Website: walmart
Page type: cross-sells
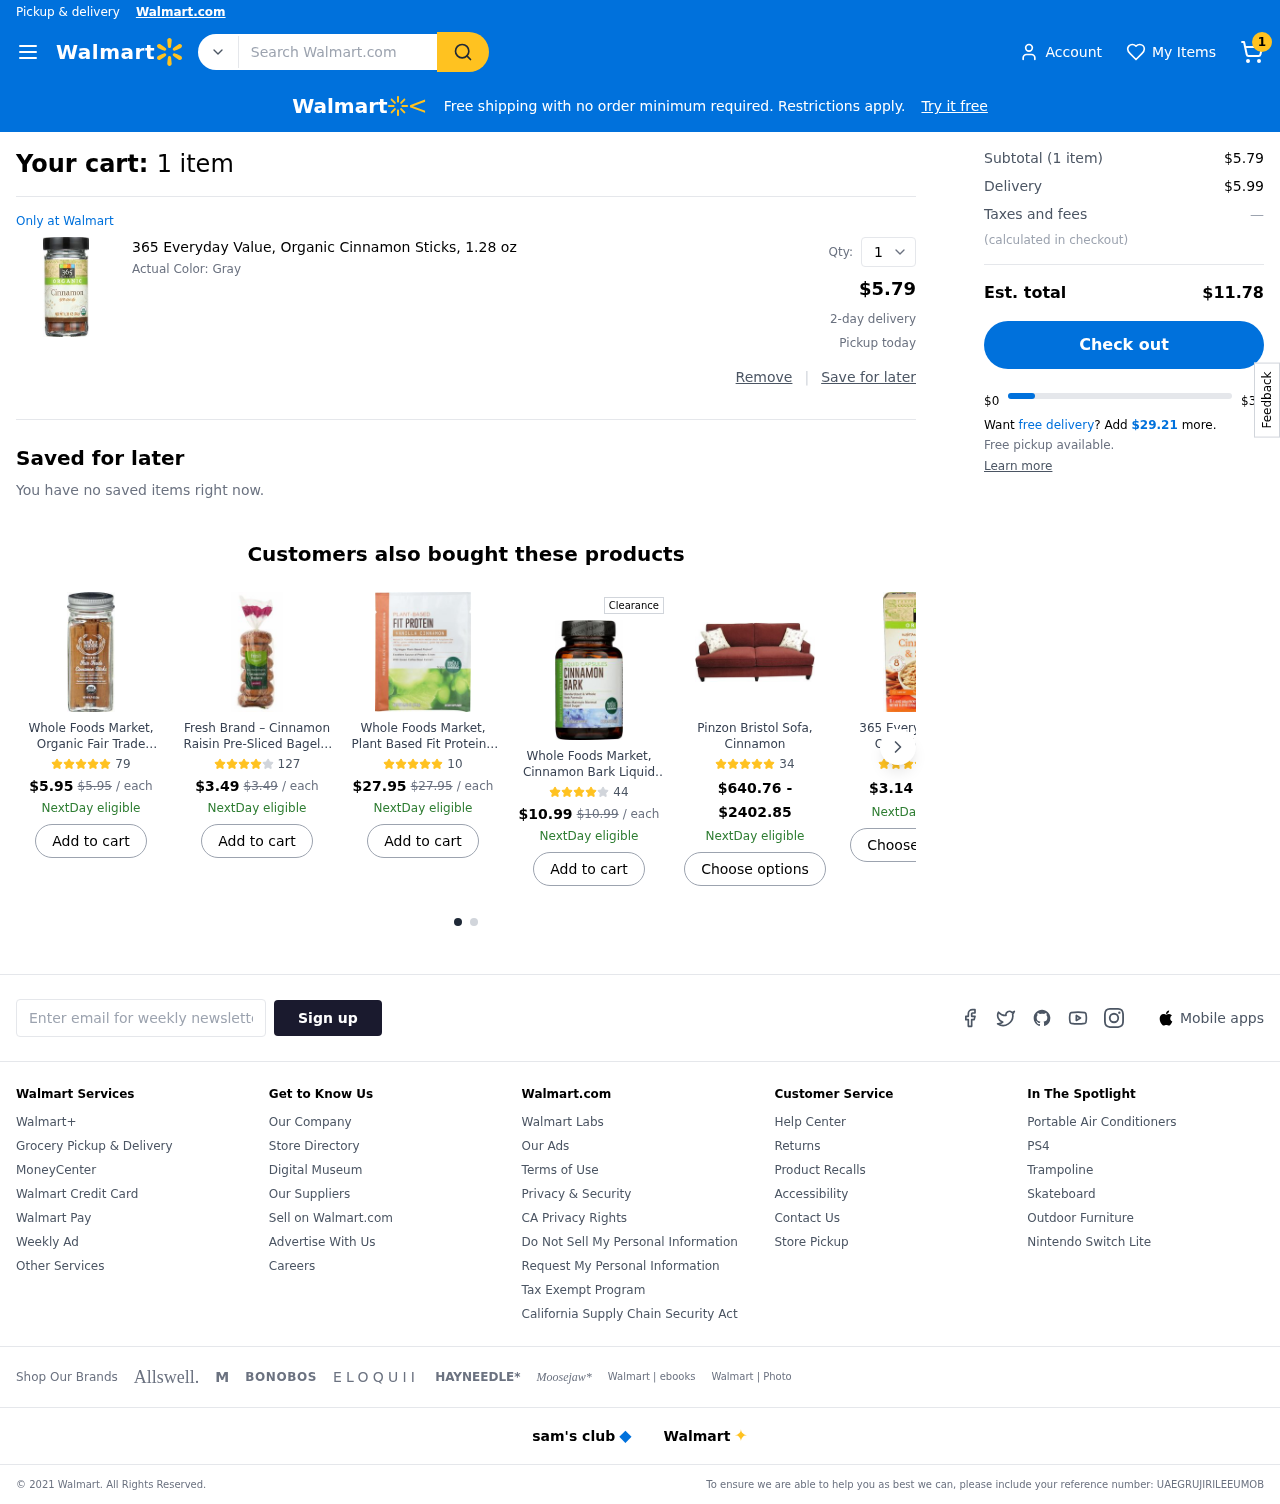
Product elements: key: PRODUCT1_NAME
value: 365 Everyday Value, Organic Cinnamon Sticks, 1.28 oz
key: PRODUCT1_PRICE
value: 5.79
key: PRODUCT1_QUANTITY
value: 1
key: PRODUCT6_PRICE
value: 800.95
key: PRODUCT7_PRICE
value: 3.49
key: PRODUCT2_NAME
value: Whole Foods Market, Organic Fair Trade Cinnamon Sticks , 0.71 Ounce
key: PRODUCT2_NUM_RATINGS
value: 79
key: PRODUCT2_PRICE
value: $5.95
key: PRODUCT2_ORIGINAL_PRICE
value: $5.95
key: PRODUCT3_NAME
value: Fresh Brand – Cinnamon Raisin Pre-Sliced Bagels, 21 oz (6 ct)
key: PRODUCT3_NUM_RATINGS
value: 127
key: PRODUCT3_PRICE
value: $3.49
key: PRODUCT3_ORIGINAL_PRICE
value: $3.49
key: PRODUCT4_NAME
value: Whole Foods Market, Plant Based Fit Protein - Vanilla Cinnamon PACKET, 0.96 Ounce
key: PRODUCT4_NUM_RATINGS
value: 10
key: PRODUCT4_PRICE
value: $27.95
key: PRODUCT4_ORIGINAL_PRICE
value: $27.95
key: PRODUCT5_NAME
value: Whole Foods Market, Cinnamon Bark Liquid Caps, 60 ct
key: PRODUCT5_NUM_RATINGS
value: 44
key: PRODUCT5_PRICE
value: $10.99
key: PRODUCT5_ORIGINAL_PRICE
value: $10.99
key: PRODUCT6_NAME
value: Pinzon Bristol Sofa, Cinnamon
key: PRODUCT6_NUM_RATINGS
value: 34
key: PRODUCT7_NAME
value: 365 Everyday Value, Organic Instant Oatmeal, Cinnamon & Spice, 8 ct
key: PRODUCT7_NUM_RATINGS
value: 285
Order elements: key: ORDER_NUM_ITEMS
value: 1
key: ORDER_NUM_ITEMS
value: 1 item
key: ORDER_SUBTOTAL
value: $5.79
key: ORDER_SHIPPING_COST
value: $5.99
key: ORDER_TOTAL
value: $11.78
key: ORDER_FREE_DELIVERY_REMAINING
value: $29.21
Search elements: key: HEADER_SEARCH
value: Search Walmart.com